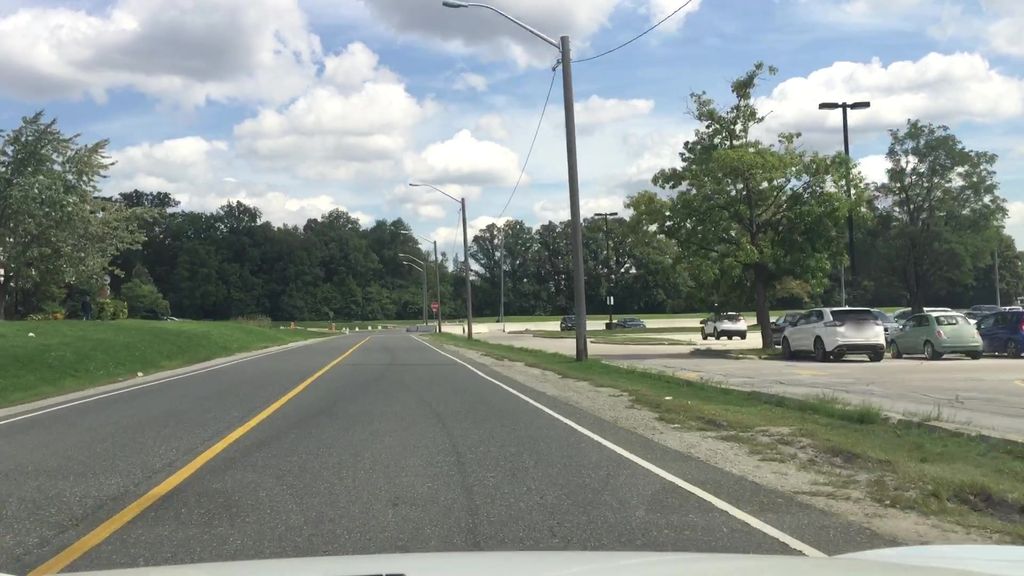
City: toronto